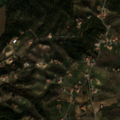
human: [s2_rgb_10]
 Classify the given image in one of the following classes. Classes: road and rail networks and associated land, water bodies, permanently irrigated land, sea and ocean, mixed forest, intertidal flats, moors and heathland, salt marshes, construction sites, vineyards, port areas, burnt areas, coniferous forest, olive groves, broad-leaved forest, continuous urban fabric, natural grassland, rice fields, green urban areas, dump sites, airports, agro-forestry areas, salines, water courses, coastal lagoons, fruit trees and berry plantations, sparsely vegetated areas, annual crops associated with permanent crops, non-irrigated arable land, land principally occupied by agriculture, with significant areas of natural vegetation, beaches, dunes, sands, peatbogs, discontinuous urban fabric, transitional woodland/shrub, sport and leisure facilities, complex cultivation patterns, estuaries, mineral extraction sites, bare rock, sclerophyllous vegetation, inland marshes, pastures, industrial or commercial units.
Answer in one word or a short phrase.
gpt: non-irrigated arable land, olive groves, annual crops associated with permanent crops, land principally occupied by agriculture, with significant areas of natural vegetation